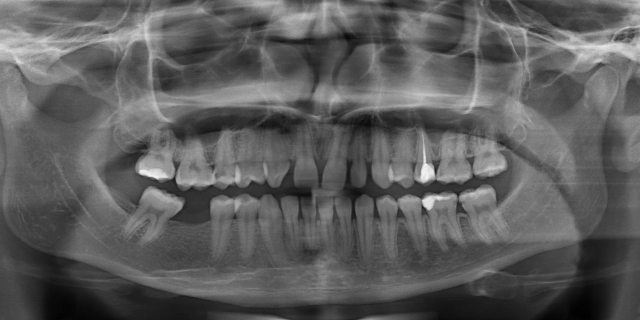
adult